Field crop: tomato
Growth stage: 1
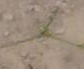
Species: cyperus